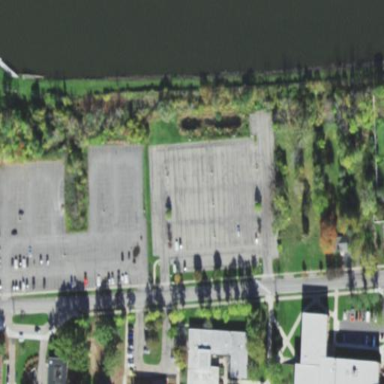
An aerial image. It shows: Parking area.